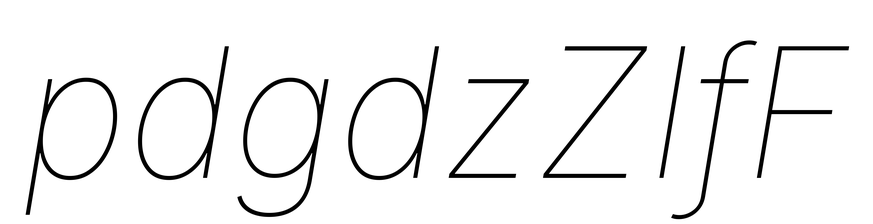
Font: Inter-Italic_Thin_Italic